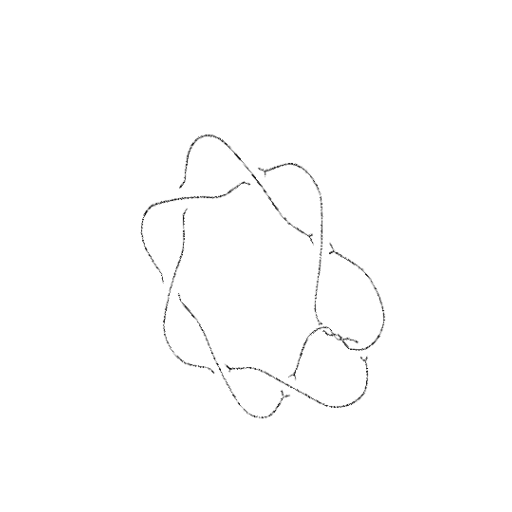
Crossing number: 10